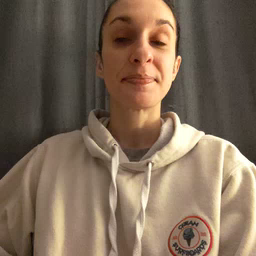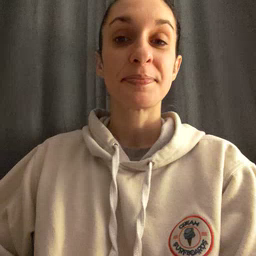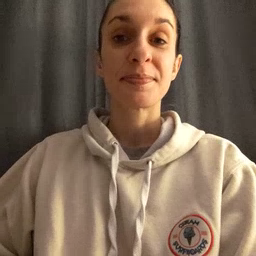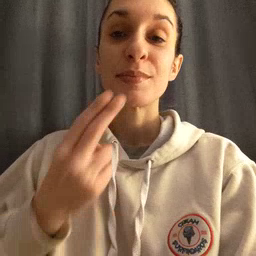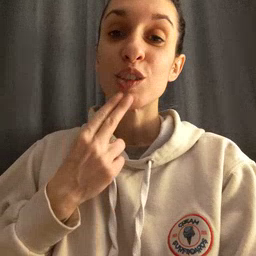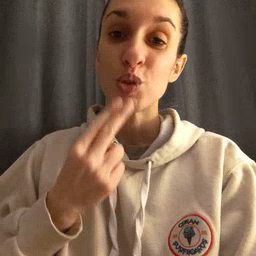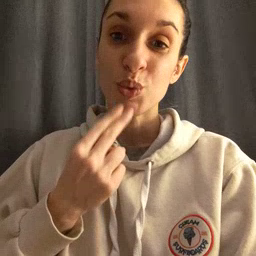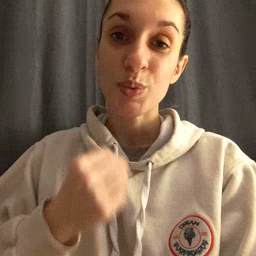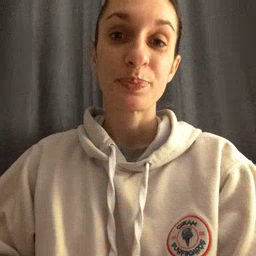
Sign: cute